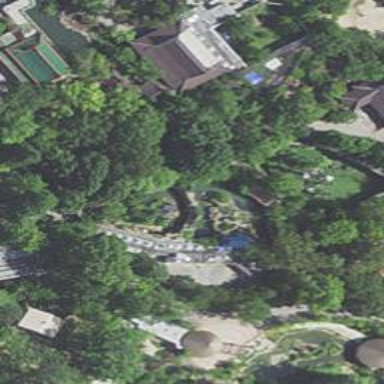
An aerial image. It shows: Tourist attraction.